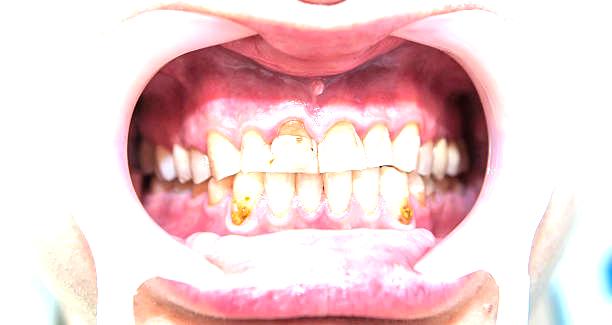
Condition: Calculus